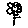
Label: flower